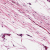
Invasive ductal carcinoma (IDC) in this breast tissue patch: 0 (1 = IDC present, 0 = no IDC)